Interaction volume radius: 5 \u00c5
Interaction volume height: 35 \u00c5
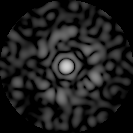
Disorder parameter: 0.8431